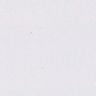
Metastatic tissue present: no